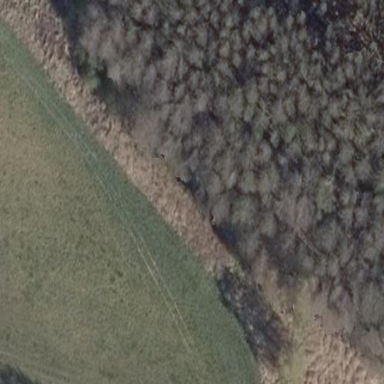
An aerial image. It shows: Reedbed wetland area.